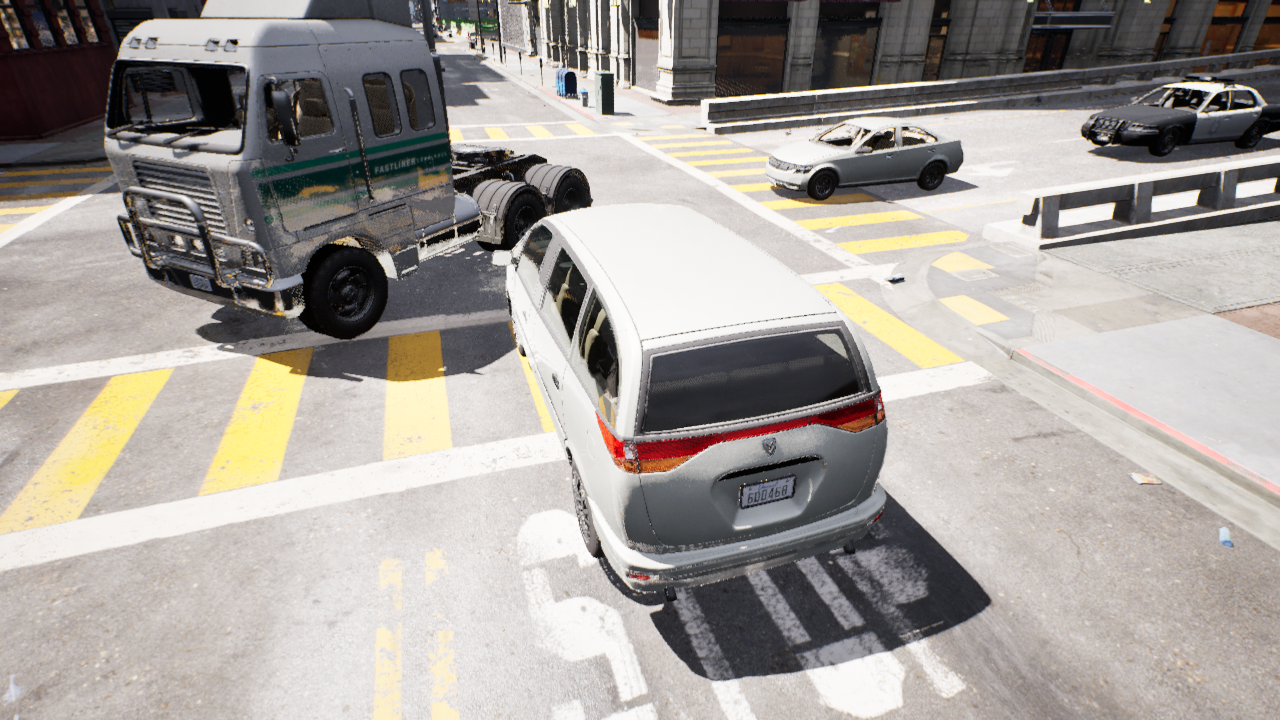
Venue: residential
Lighting: clear day
Vehicle rig: minivan